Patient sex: M
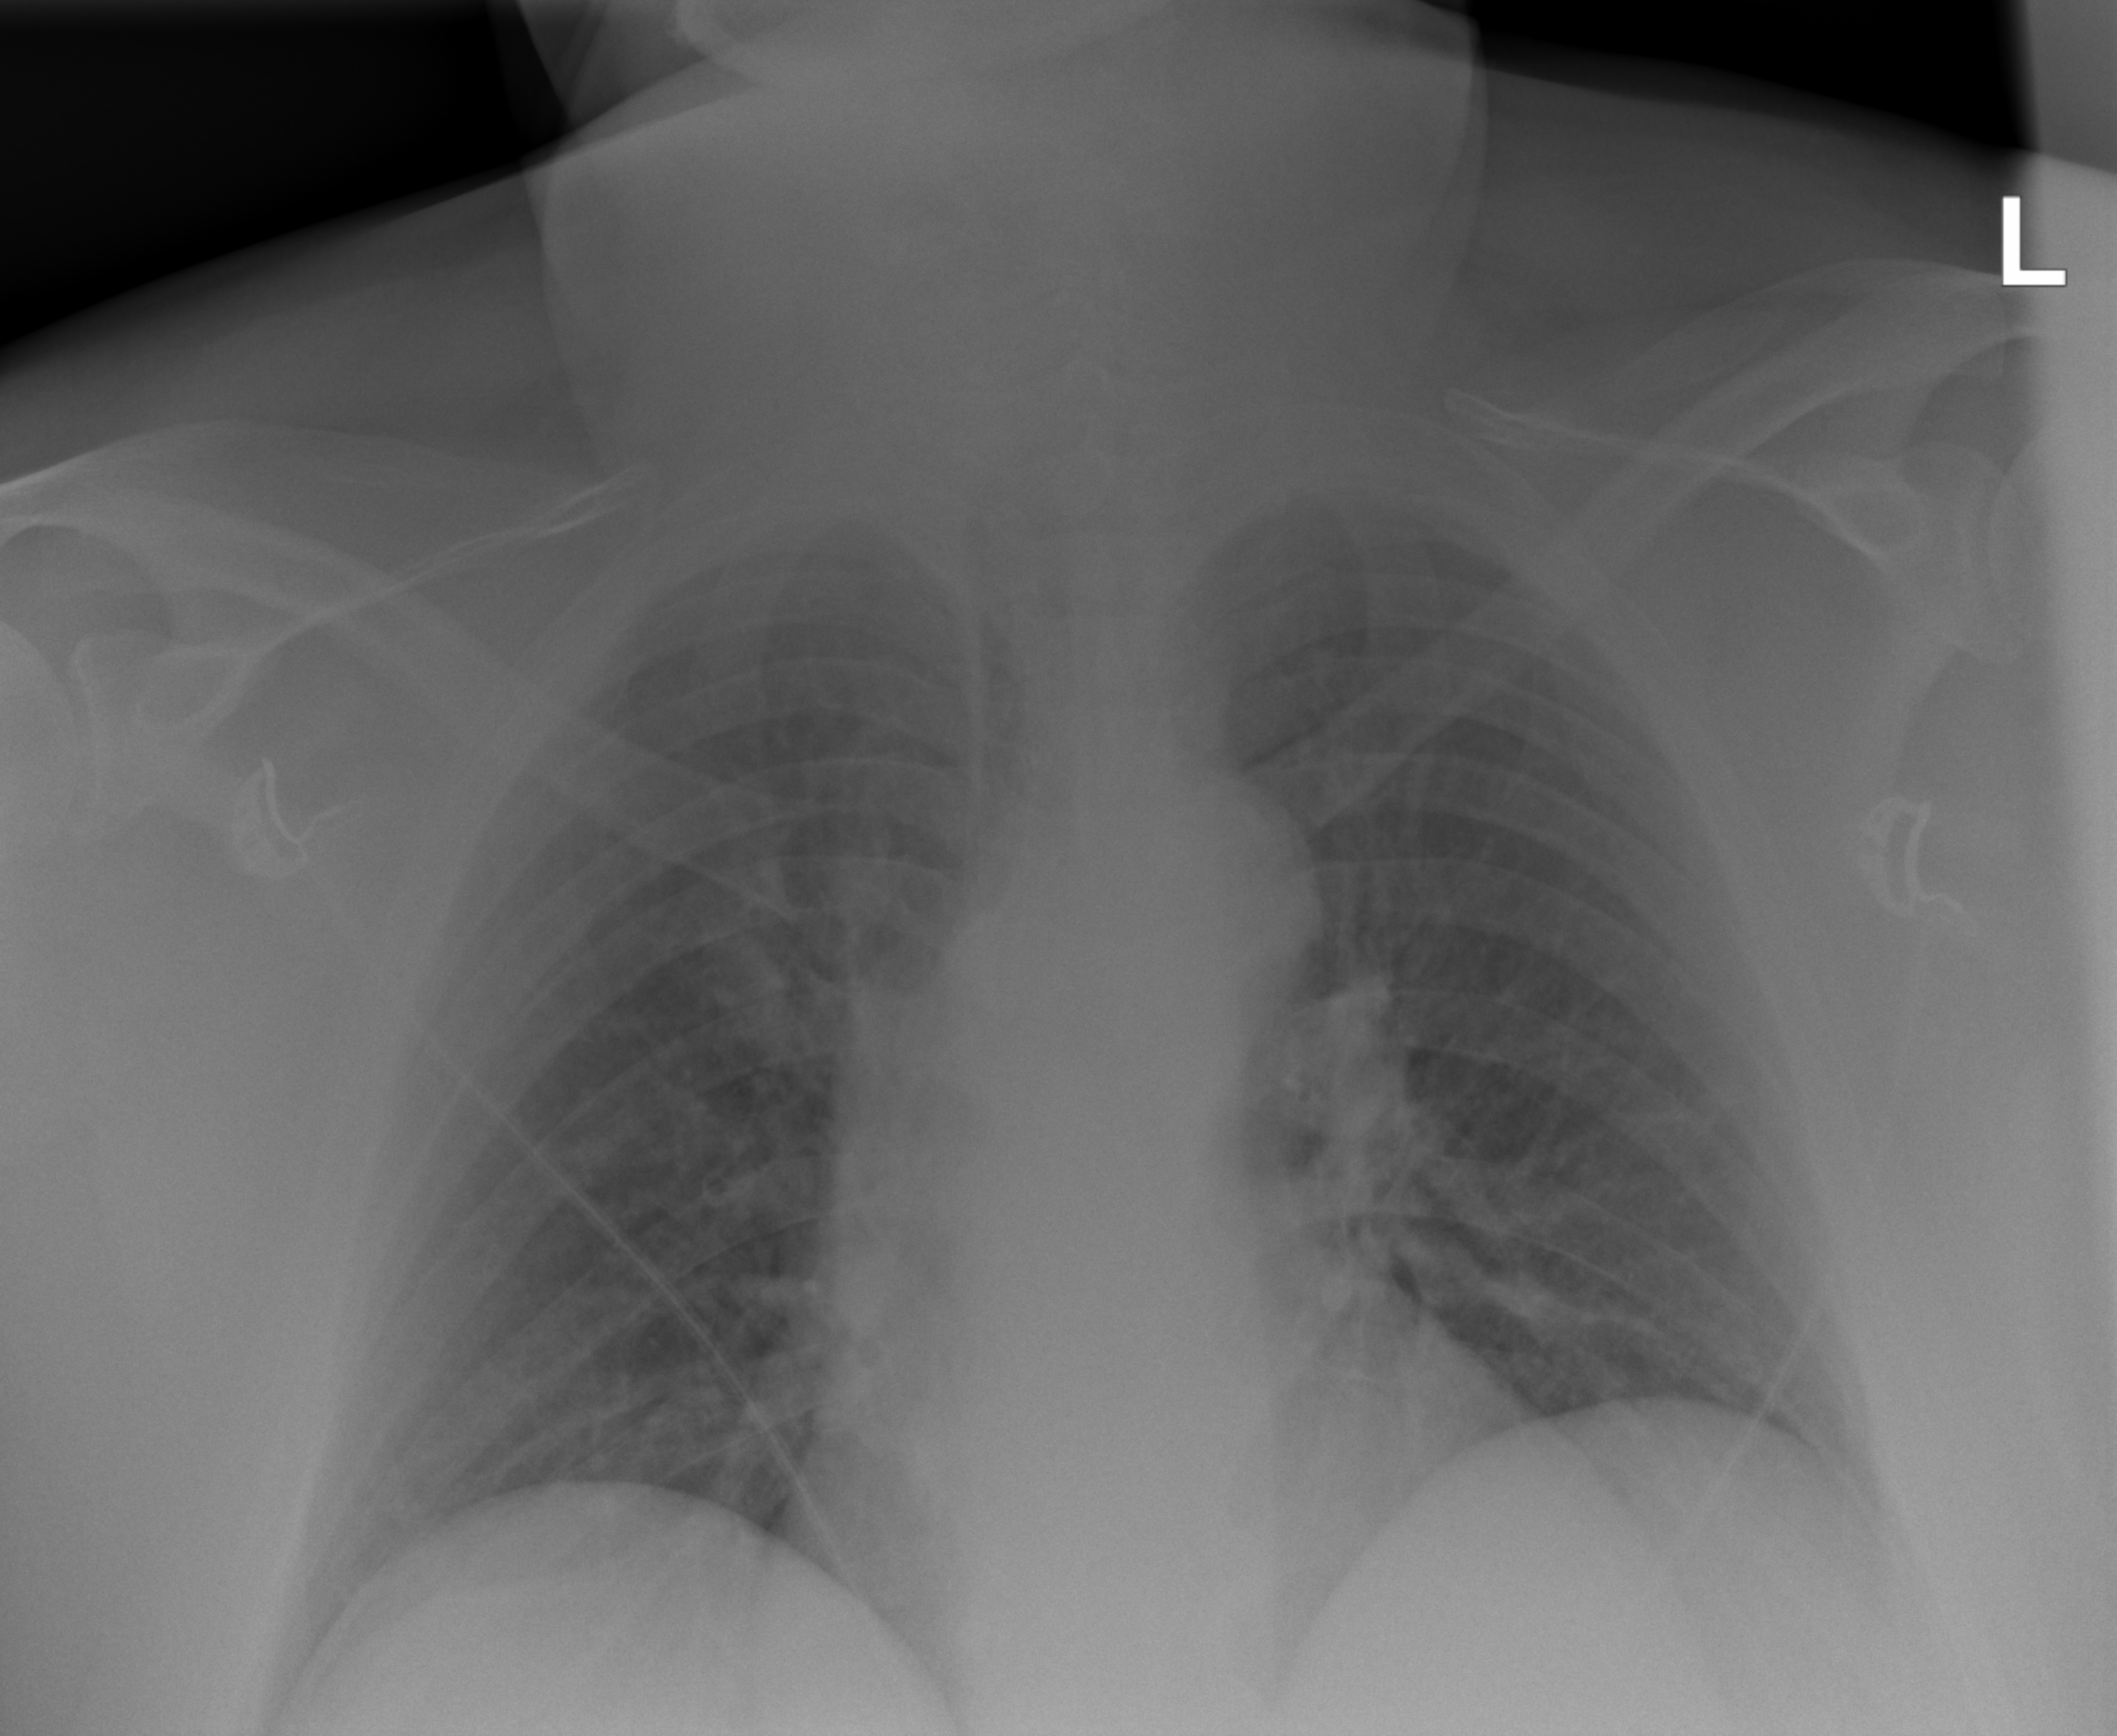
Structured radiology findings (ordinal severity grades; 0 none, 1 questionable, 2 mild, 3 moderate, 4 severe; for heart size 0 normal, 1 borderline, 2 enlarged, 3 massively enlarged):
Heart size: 2
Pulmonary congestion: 2
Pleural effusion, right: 0
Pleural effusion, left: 0
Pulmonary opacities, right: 0
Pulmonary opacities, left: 0
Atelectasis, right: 0
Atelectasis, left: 0